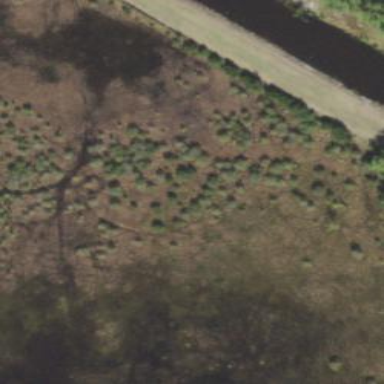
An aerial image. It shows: Swampy wetland area.